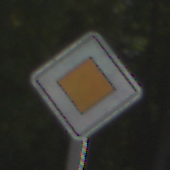
Verkehrszeichen: Vorfahrtsstrasse
Umgebung: Outdoor, Suburban
Tageszeit: MorningAfternoon
Wetter: Clear
Licht: Natural
Jahreszeit: NotSpecified
Kontrast: HighContrast